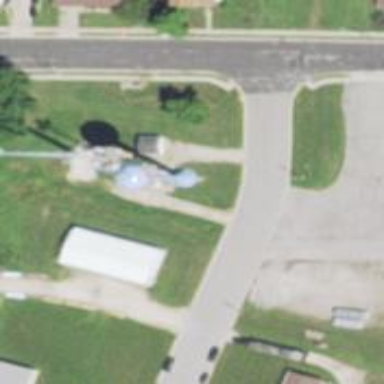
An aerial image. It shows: Water tower that is man-made.